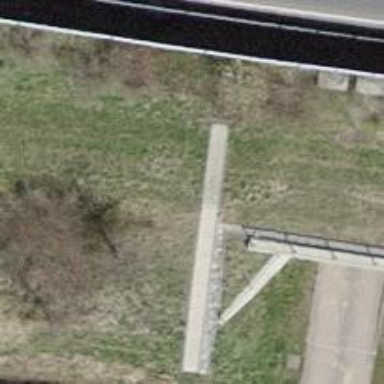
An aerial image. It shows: Set of steps on the road.